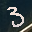
Label: 3